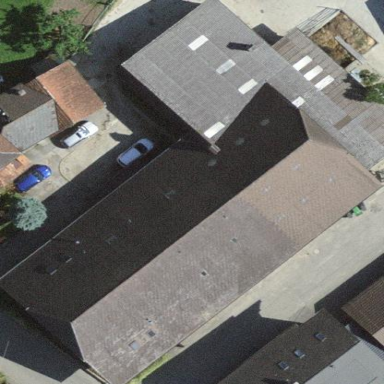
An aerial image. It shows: Farm building.